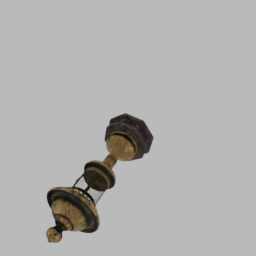
Label: lighting